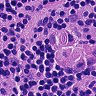
Metastatic tissue present: yes